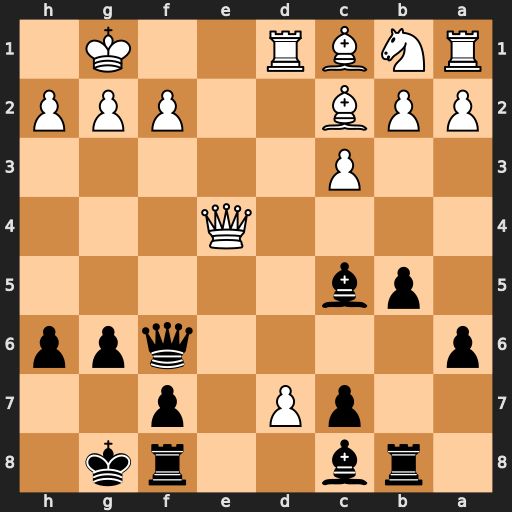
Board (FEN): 1rb2rk1/2pP1p2/p4qpp/1pb5/4Q3/2P5/PPB2PPP/RNBR2K1
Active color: b
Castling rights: -
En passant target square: -
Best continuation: Qxf2+ Kh1 Bb7 Qxb7 Rxb7